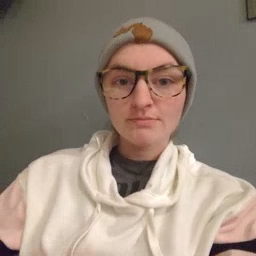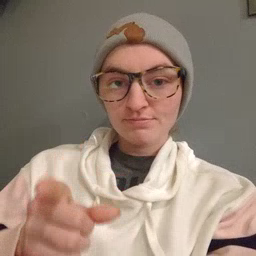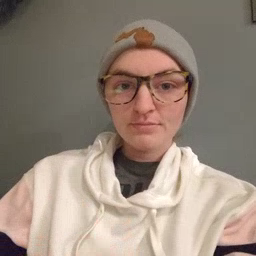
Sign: hesheit